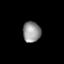
Tissue: lung
Cell type: Epithelial cells
Senescence score: 0.1902
Nuclear area (px): 358
Mean DAPI intensity: 148.042